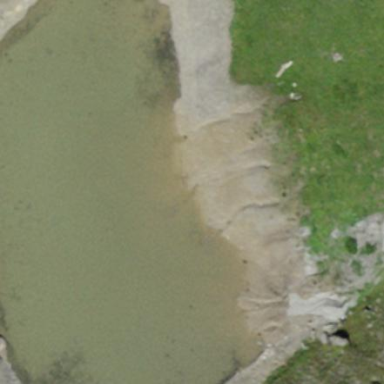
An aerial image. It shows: Lake with natural water.